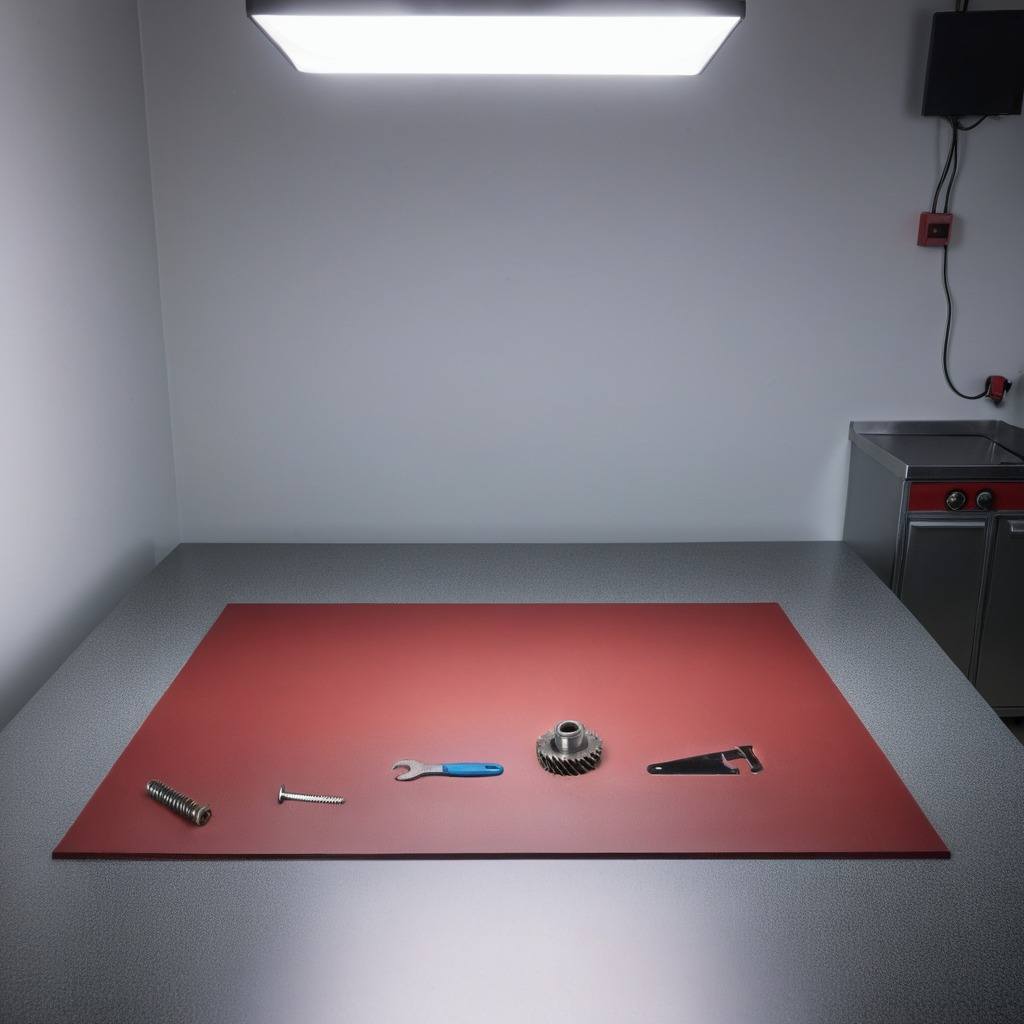
A steel gear with teeth, a metal machine screw, a coiled metal spring, a handheld metal saw, and a wrench are lying on the clean granite tabletop.